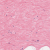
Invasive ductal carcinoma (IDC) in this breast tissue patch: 0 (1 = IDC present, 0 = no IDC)